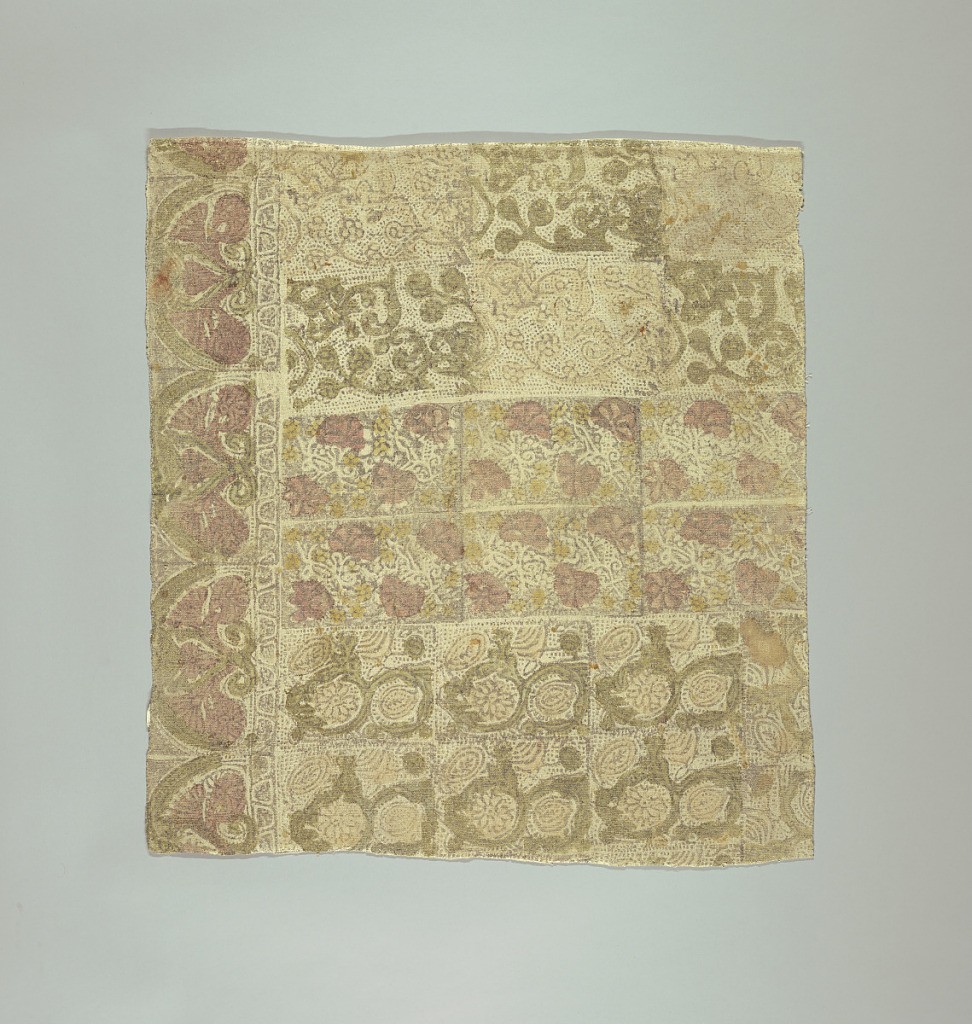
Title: Textile
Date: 18th–19th century
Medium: Linen???
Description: Block printed linen???